Aerial crown-view tile of a tropical tree (Barro Colorado Island, Panama), acquired 20240813:
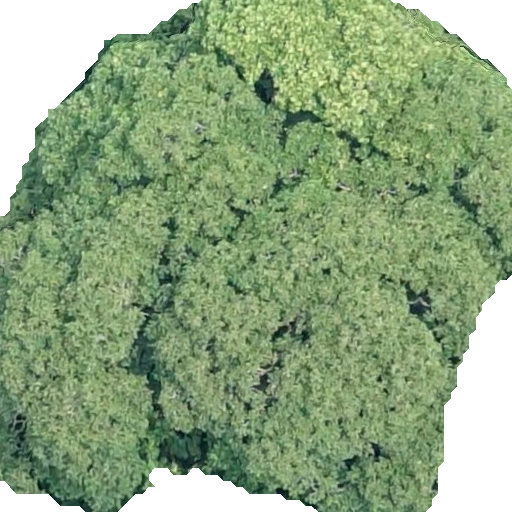
Species: Dipteryx oleifera
GBIF accepted scientific name: Dipteryx oleifera
Crown area: 361.258 m²